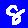
Digit: 8